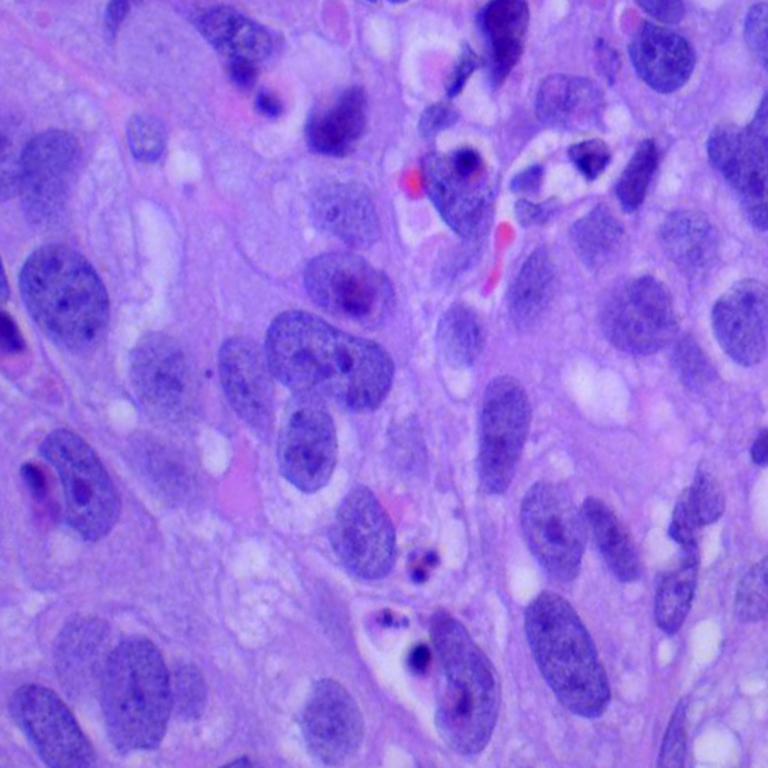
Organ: lung
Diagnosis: squamous carcinomas